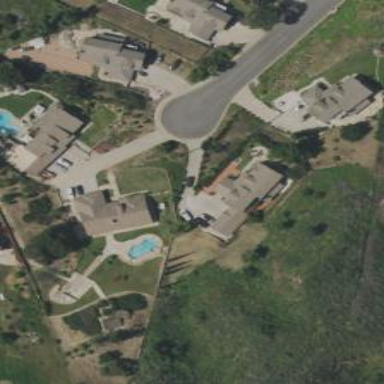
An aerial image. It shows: Driveway leading to service road.